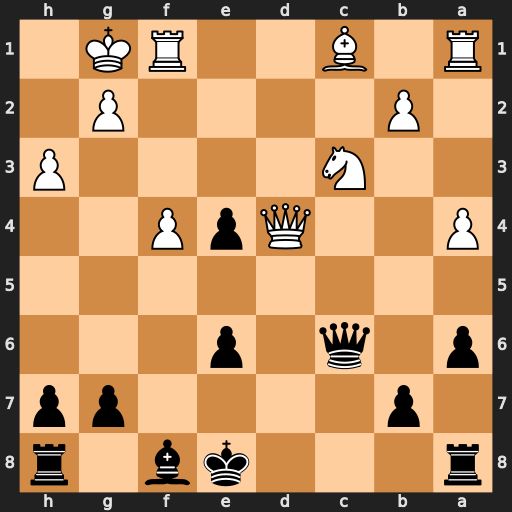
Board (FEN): r3kb1r/1p4pp/p1q1p3/8/P2QpP2/2N4P/1P4P1/R1B2RK1
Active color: b
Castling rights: kq
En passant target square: -
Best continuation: Bc5 Be3 Bxd4